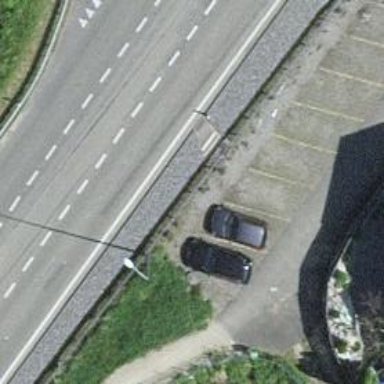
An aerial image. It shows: Street side parking area.